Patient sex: M
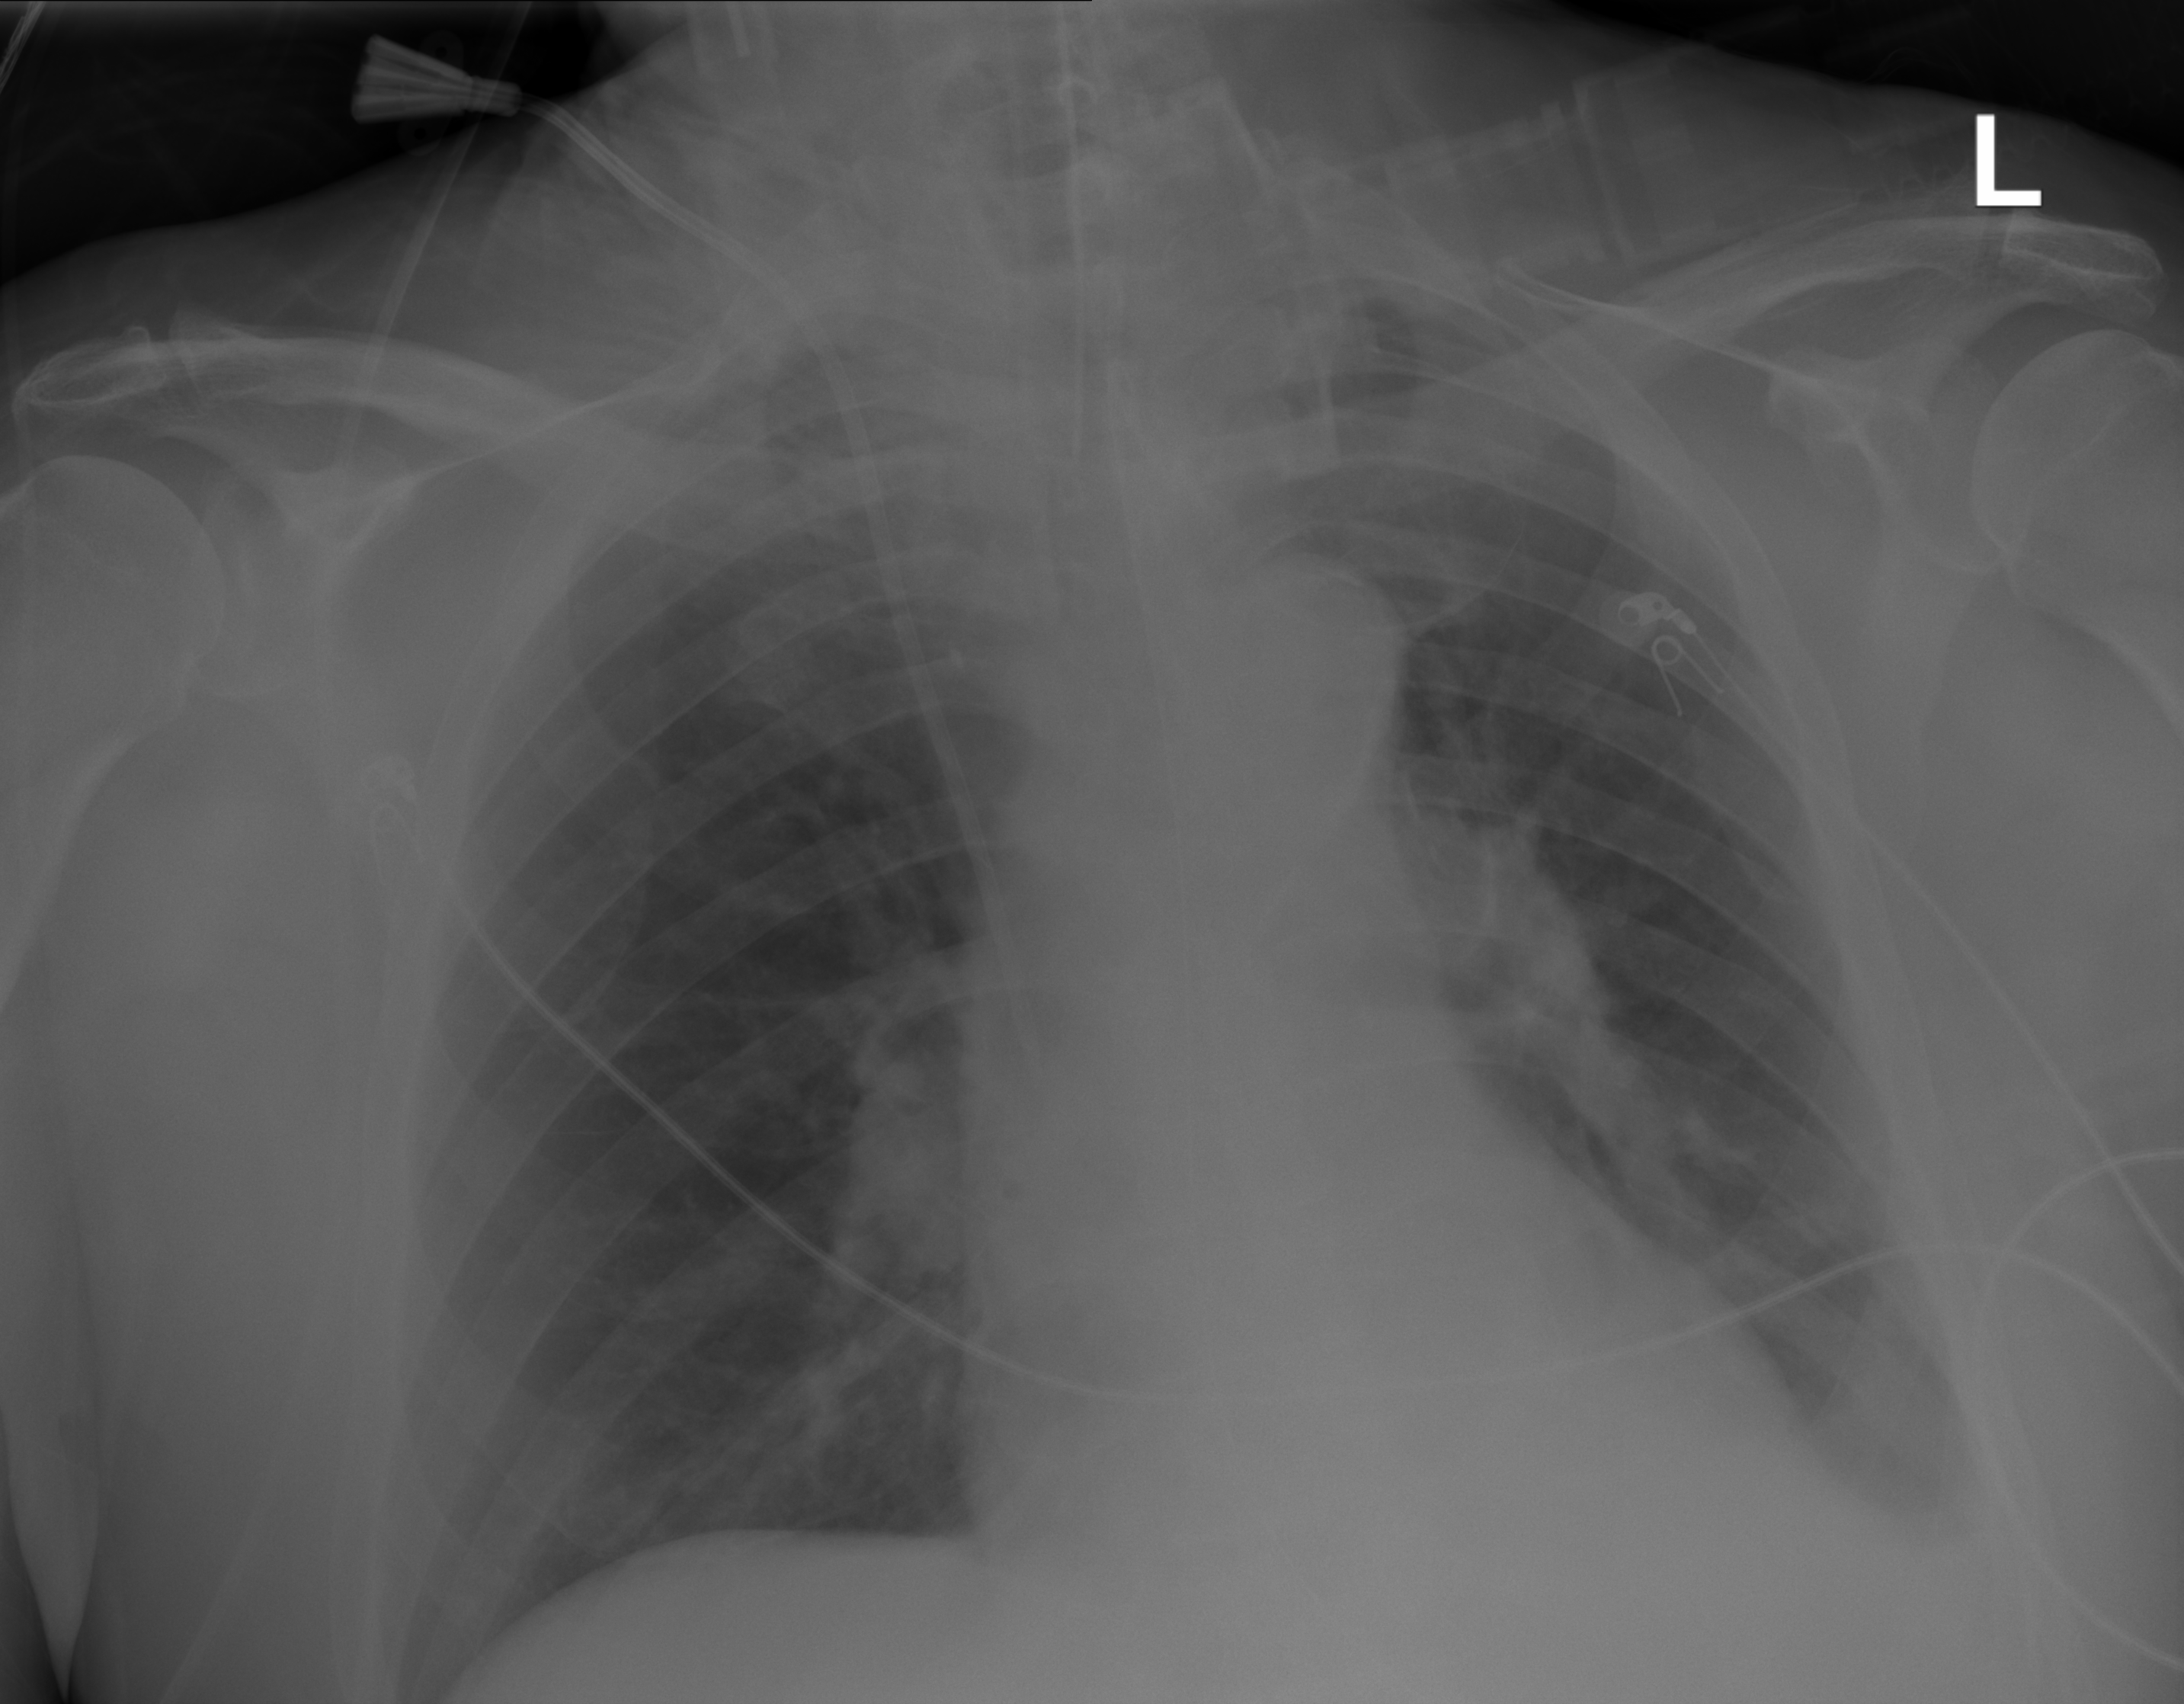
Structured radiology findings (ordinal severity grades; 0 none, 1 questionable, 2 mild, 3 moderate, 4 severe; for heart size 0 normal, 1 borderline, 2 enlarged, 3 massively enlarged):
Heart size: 2
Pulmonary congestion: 0
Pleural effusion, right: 0
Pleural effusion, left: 2
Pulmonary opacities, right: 2
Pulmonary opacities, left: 0
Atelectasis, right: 0
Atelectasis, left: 2